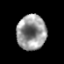
Tissue: prostate
Cell type: Epithelial cells
Senescence score: 0.2776
Nuclear area (px): 1009
Mean DAPI intensity: 150.404